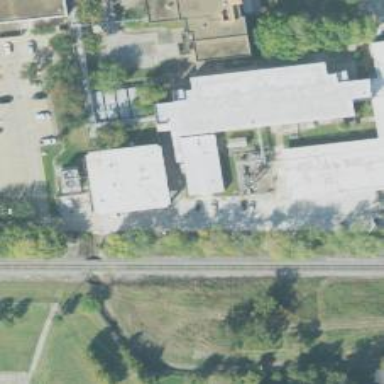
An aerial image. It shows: College building.